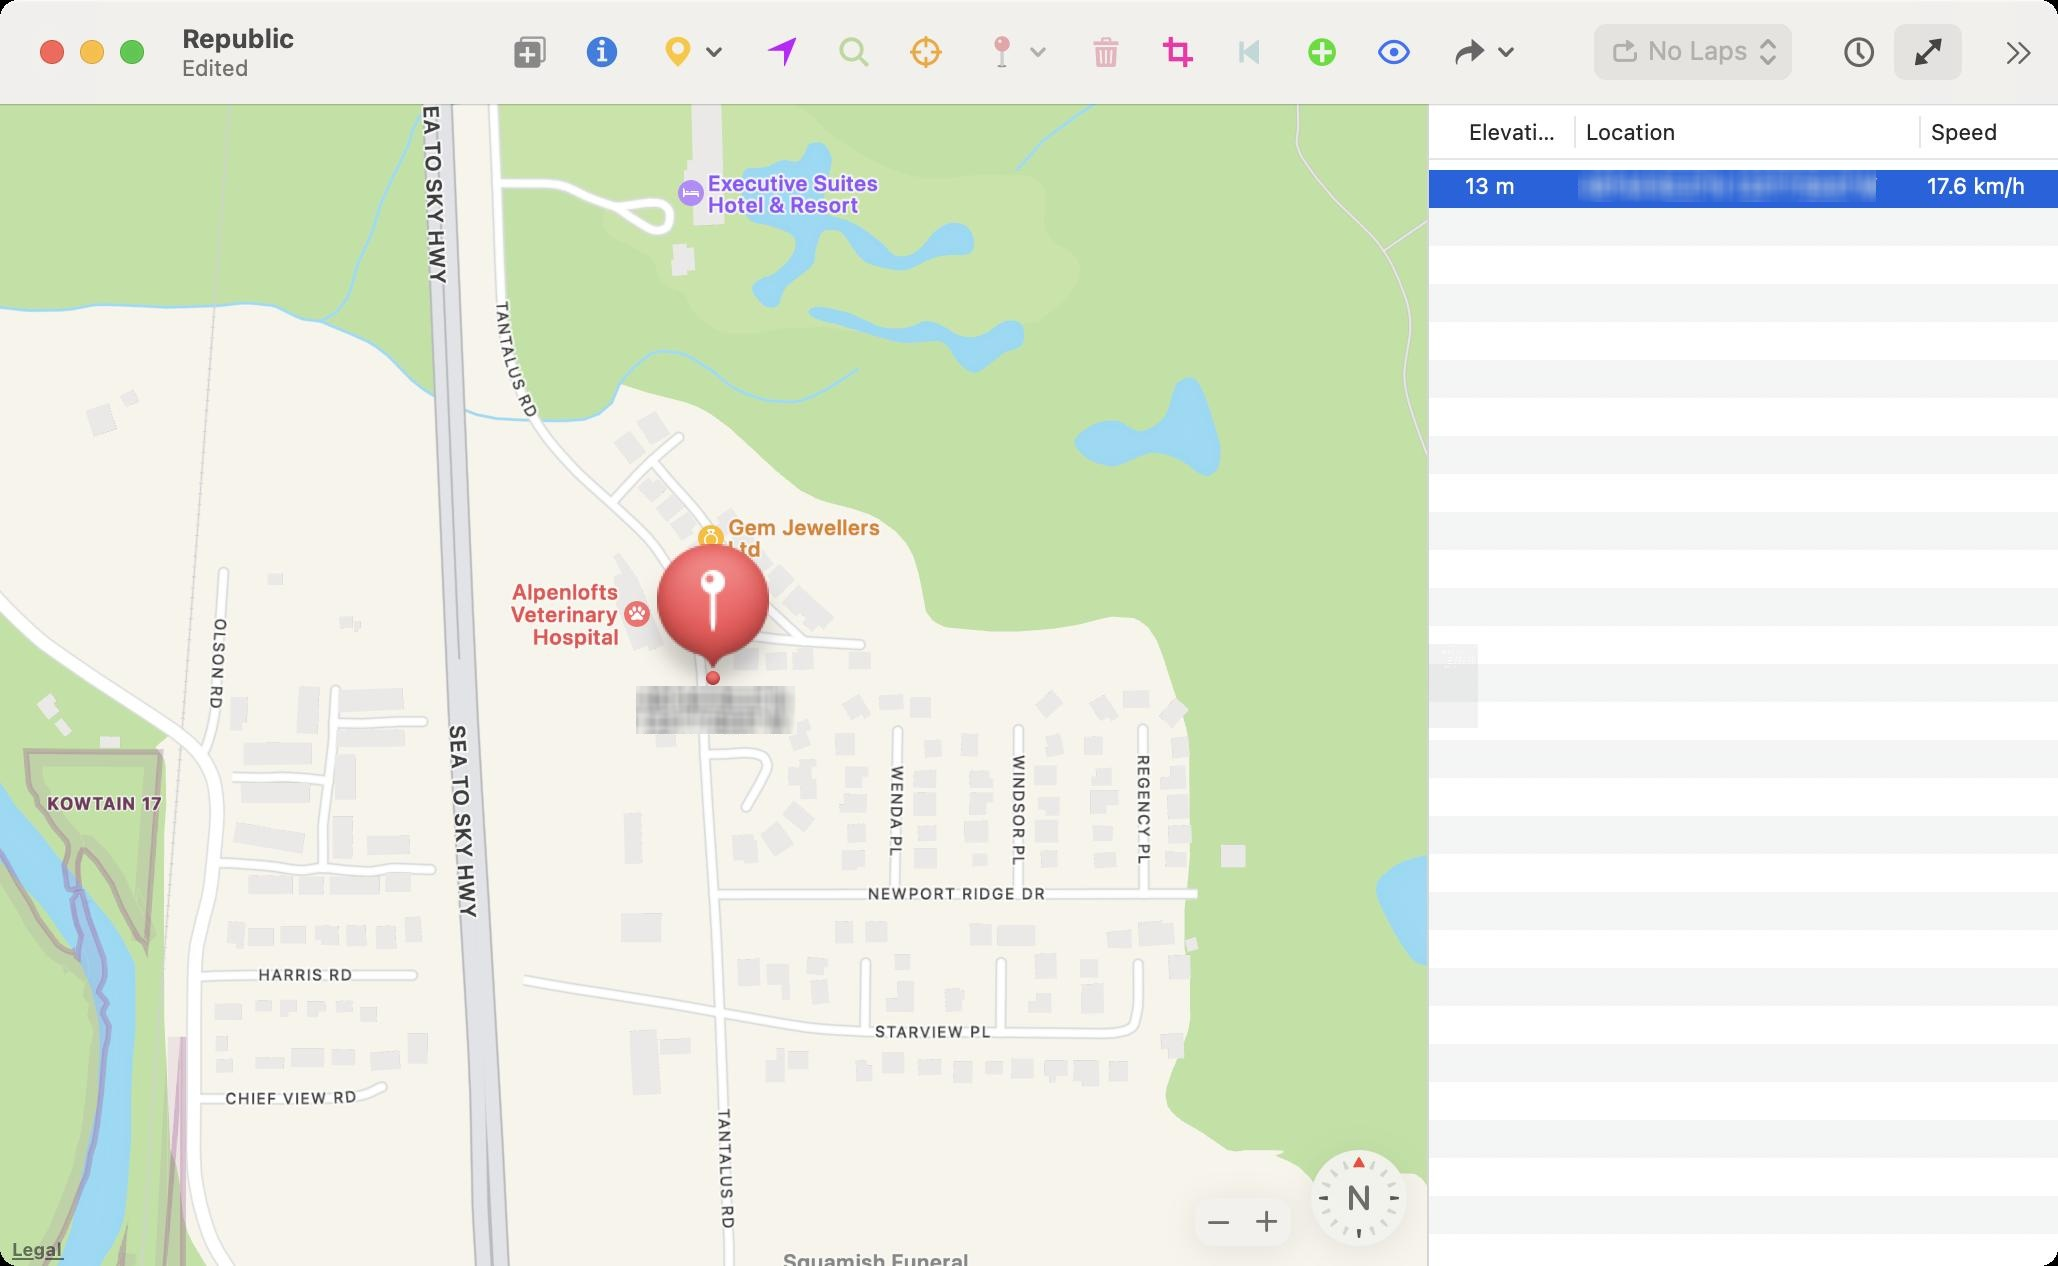
Accessibility tree:
{"name": "Republic", "role": "AXWindow", "description": null, "role_description": "standard window", "value": null, "position": "205.00;370.00", "size": "1029;633", "children": [{"name": null, "role": "AXSplitGroup", "description": null, "role_description": "split group", "value": null, "position": "0.00;52.00", "size": "1029;581", "children": [{"name": null, "role": "AXSplitGroup", "description": null, "role_description": "split group", "value": null, "position": "0.00;52.00", "size": "1029;581", "children": [{"name": null, "role": "AXImage", "description": null, "role_description": "image", "value": null, "position": "0.00;52.00", "size": "714;581", "children": [{"name": null, "role": "AXImage", "description": null, "role_description": "Annotation", "value": null, "position": "342.50;314.50", "size": "28;28", "children": [{"name": null, "role": "AXImage", "description": "", "role_description": "image", "value": null, "position": "353.00;335.50", "size": "7;7", "children": []}, {"name": null, "role": "AXImage", "description": "", "role_description": "image", "value": null, "position": "342.50;309.50", "size": "28;33", "children": []}, {"name": null, "role": "AXImage", "description": "", "role_description": "image", "value": null, "position": "346.50;313.50", "size": "20;20", "children": []}]}, {"name": null, "role": "AXImage", "description": "remove", "role_description": "image", "value": null, "position": "597.50;599.00", "size": "24;24", "children": []}, {"name": null, "role": "AXImage", "description": "add", "role_description": "image", "value": null, "position": "621.50;599.00", "size": "24;24", "children": []}, {"name": "", "role": "AXButton", "description": "Zoom Out", "role_description": "button", "value": null, "position": "597.50;599.00", "size": "24;24", "children": []}, {"name": "", "role": "AXButton", "description": "Zoom In", "role_description": "button", "value": null, "position": "621.50;599.00", "size": "24;24", "children": []}]}, {"name": null, "role": "AXSplitter", "description": null, "role_description": "splitter", "value": 713.5, "position": "713.50;52.00", "size": "1;581", "children": []}, {"name": null, "role": "AXScrollArea", "description": null, "role_description": "scroll area", "value": null, "position": "714.50;52.00", "size": "314;581", "children": [{"name": null, "role": "AXTable", "description": null, "role_description": "table", "value": null, "position": "714.50;80.00", "size": "324;553", "children": [{"name": null, "role": "AXRow", "description": null, "role_description": "table row", "value": null, "position": "714.50;85.00", "size": "324;19", "children": [{"name": null, "role": "AXTextField", "description": null, "role_description": "text field", "value": "13 m", "position": "730.50;86.00", "size": "56;17", "children": []}, {"name": null, "role": "AXTextField", "description": null, "role_description": "text field", "value": "49º44’45.5”N 123º7’59.6”W", "position": "789.00;86.00", "size": "170;17", "children": []}, {"name": null, "role": "AXTextField", "description": null, "role_description": "text field", "value": "17.6 km/h", "position": "961.50;86.00", "size": "60;17", "children": []}]}, {"name": null, "role": "AXColumn", "description": null, "role_description": "column", "value": null, "position": "724.50;80.00", "size": "64;553", "children": []}, {"name": null, "role": "AXColumn", "description": null, "role_description": "column", "value": null, "position": "788.00;80.00", "size": "172;553", "children": []}, {"name": null, "role": "AXColumn", "description": null, "role_description": "column", "value": null, "position": "960.50;80.00", "size": "68;553", "children": []}, {"name": null, "role": "AXGroup", "description": null, "role_description": "group", "value": null, "position": "714.50;52.00", "size": "324;28", "children": [{"name": "Elevation", "role": "AXButton", "description": null, "role_description": "sort button", "value": null, "position": "724.50;52.00", "size": "64;28", "children": []}, {"name": "Location_____________________________________", "role": "AXButton", "description": null, "role_description": "sort button", "value": null, "position": "788.00;52.00", "size": "172;28", "children": []}, {"name": "Speed______", "role": "AXButton", "description": null, "role_description": "sort button", "value": null, "position": "960.50;52.00", "size": "68;28", "children": []}]}]}, {"name": null, "role": "AXScrollBar", "description": null, "role_description": "scroll bar", "value": 0.0, "position": "714.50;617.00", "size": "314;16", "children": [{"name": null, "role": "AXValueIndicator", "description": null, "role_description": "value indicator", "value": 0.0, "position": "715.50;621.00", "size": "304;12", "children": []}, {"name": null, "role": "AXButton", "description": null, "role_description": "increment arrow button", "value": null, "position": "714.50;617.00", "size": "0;0", "children": []}, {"name": null, "role": "AXButton", "description": null, "role_description": "decrement arrow button", "value": null, "position": "714.50;617.00", "size": "0;0", "children": []}, {"name": null, "role": "AXButton", "description": null, "role_description": "increment page button", "value": null, "position": "1019.50;621.00", "size": "10;12", "children": []}, {"name": null, "role": "AXButton", "description": null, "role_description": "decrement page button", "value": null, "position": "714.50;621.00", "size": "1;12", "children": []}]}]}]}]}, {"name": null, "role": "AXToolbar", "description": null, "role_description": "toolbar", "value": null, "position": "0.00;0.00", "size": "1029;52", "children": [{"name": null, "role": "AXButton", "description": "New Route From Selection", "role_description": "button", "value": null, "position": "247.00;0.00", "size": "36;52", "children": []}, {"name": null, "role": "AXButton", "description": "Info", "role_description": "button", "value": null, "position": "283.00;0.00", "size": "36;52", "children": []}, {"name": null, "role": "AXMenuButton", "description": "Open Location in…", "role_description": "menu button", "value": null, "position": "319.00;0.00", "size": "54;52", "children": [{"name": "", "role": "AXMenuButton", "description": null, "role_description": "menu button", "value": null, "position": "318.00;6.00", "size": "56;40", "children": []}]}, {"name": null, "role": "AXButton", "description": "Center Route", "role_description": "button", "value": null, "position": "373.00;0.00", "size": "36;52", "children": []}, {"name": null, "role": "AXButton", "description": "Zoom", "role_description": "button", "value": null, "position": "409.00;0.00", "size": "36;52", "children": []}, {"name": null, "role": "AXButton", "description": "Show Current Location", "role_description": "button", "value": null, "position": "445.00;0.00", "size": "36;52", "children": []}, {"name": null, "role": "AXMenuButton", "description": "Points of Interest", "role_description": "menu button", "value": null, "position": "481.00;0.00", "size": "54;52", "children": [{"name": "", "role": "AXMenuButton", "description": null, "role_description": "menu button", "value": null, "position": "480.00;6.00", "size": "56;40", "children": []}]}, {"name": null, "role": "AXButton", "description": "Delete", "role_description": "button", "value": null, "position": "535.00;0.00", "size": "36;52", "children": []}, {"name": null, "role": "AXButton", "description": "Crop", "role_description": "button", "value": null, "position": "571.00;0.00", "size": "36;52", "children": []}, {"name": null, "role": "AXButton", "description": "Reverse Route", "role_description": "button", "value": null, "position": "607.00;0.00", "size": "36;52", "children": []}, {"name": null, "role": "AXButton", "description": "Append Route…", "role_description": "button", "value": null, "position": "643.00;0.00", "size": "36;52", "children": []}, {"name": null, "role": "AXButton", "description": "Quick Look", "role_description": "button", "value": null, "position": "679.00;0.00", "size": "36;52", "children": []}, {"name": null, "role": "AXMenuButton", "description": "Share", "role_description": "menu button", "value": null, "position": "715.00;0.00", "size": "54;52", "children": [{"name": "", "role": "AXMenuButton", "description": null, "role_description": "menu button", "value": null, "position": "714.00;6.00", "size": "56;40", "children": []}]}, {"name": null, "role": "AXPopUpButton", "description": "Laps", "role_description": "pop up button", "value": "No Laps", "position": "793.00;0.00", "size": "107;52", "children": [{"name": null, "role": "AXPopUpButton", "description": null, "role_description": "pop up button", "value": "No Laps", "position": "792.00;6.00", "size": "109;40", "children": []}]}, {"name": null, "role": "AXGroup", "description": null, "role_description": "group", "value": null, "position": "909.00;0.00", "size": "76;52", "children": [{"name": null, "role": "AXRadioGroup", "description": "Graph Axis", "role_description": "radio group", "value": "{\n    \"name\": null,\n    \"role\": \"AXRadioButton\",\n    \"description\": null,\n    \"role_description\": \"radio button\",\n    \"value\": 1,\n    \"position\": \"947.00;6.00\",\n    \"size\": \"40;40\",\n    \"children\": []\n}", "position": "907.00;6.00", "size": "80;40", "children": [{"name": null, "role": "AXRadioButton", "description": null, "role_description": "radio button", "value": 0, "position": "907.00;6.00", "size": "40;40", "children": []}, {"name": null, "role": "AXRadioButton", "description": null, "role_description": "radio button", "value": 1, "position": "947.00;6.00", "size": "40;40", "children": []}]}]}, {"name": null, "role": "AXPopUpButton", "description": "more toolbar items", "role_description": "pop up button", "value": null, "position": "994.00;19.00", "size": "26;14", "children": []}]}, {"name": null, "role": "AXButton", "description": null, "role_description": "close button", "value": null, "position": "19.00;18.00", "size": "14;16", "children": []}, {"name": null, "role": "AXButton", "description": null, "role_description": "full screen button", "value": null, "position": "59.00;18.00", "size": "14;16", "children": [{"name": null, "role": "AXGroup", "description": null, "role_description": "group", "value": null, "position": "59.00;18.00", "size": "14;16", "children": []}]}, {"name": null, "role": "AXButton", "description": null, "role_description": "minimize button", "value": null, "position": "39.00;18.00", "size": "14;16", "children": []}, {"name": null, "role": "AXStaticText", "description": null, "role_description": "text", "value": "Republic", "position": "87.00;0.00", "size": "160;52", "children": []}]}